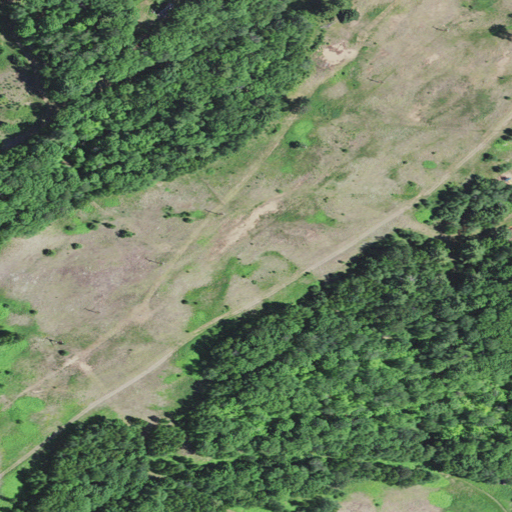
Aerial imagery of mountain in Wisconsin named Mount Telemark containing deciduous forest, mixed forest, woody wetlands, grassland, open development, medium intensity development, shrub, and pasture